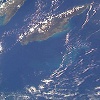
Label: water